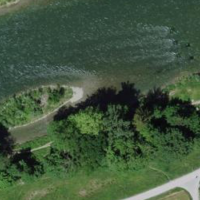
EUNIS habitat code: 53
Species observed at this site:
Geranium sanguineum